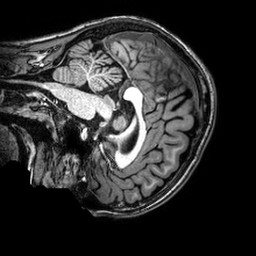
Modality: T1w
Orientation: sagittal
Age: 24
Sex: female